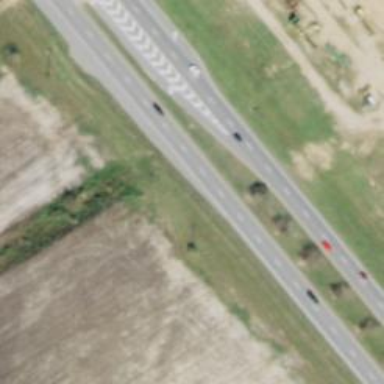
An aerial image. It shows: Trunk expressway with asphalt surface. It is dual carriageway.